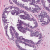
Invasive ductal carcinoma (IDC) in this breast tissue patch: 1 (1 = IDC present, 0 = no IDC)